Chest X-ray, PA view. Patient: 30 years old, sex M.
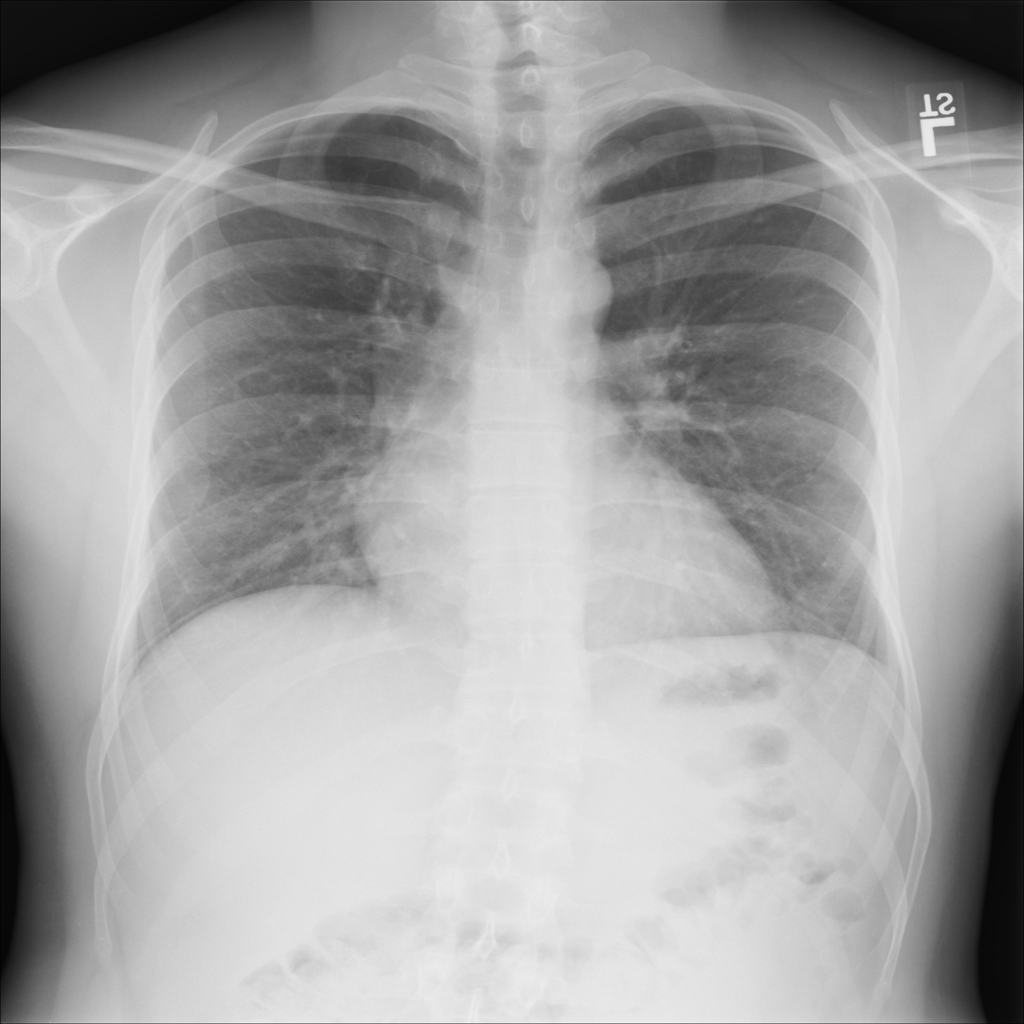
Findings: Cardiomegaly